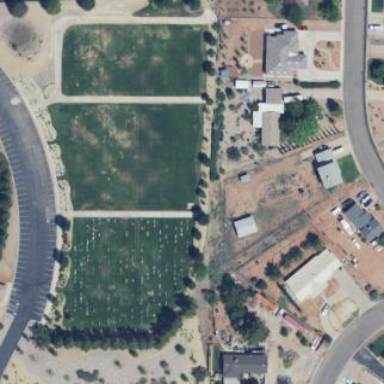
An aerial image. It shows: Cemetery.